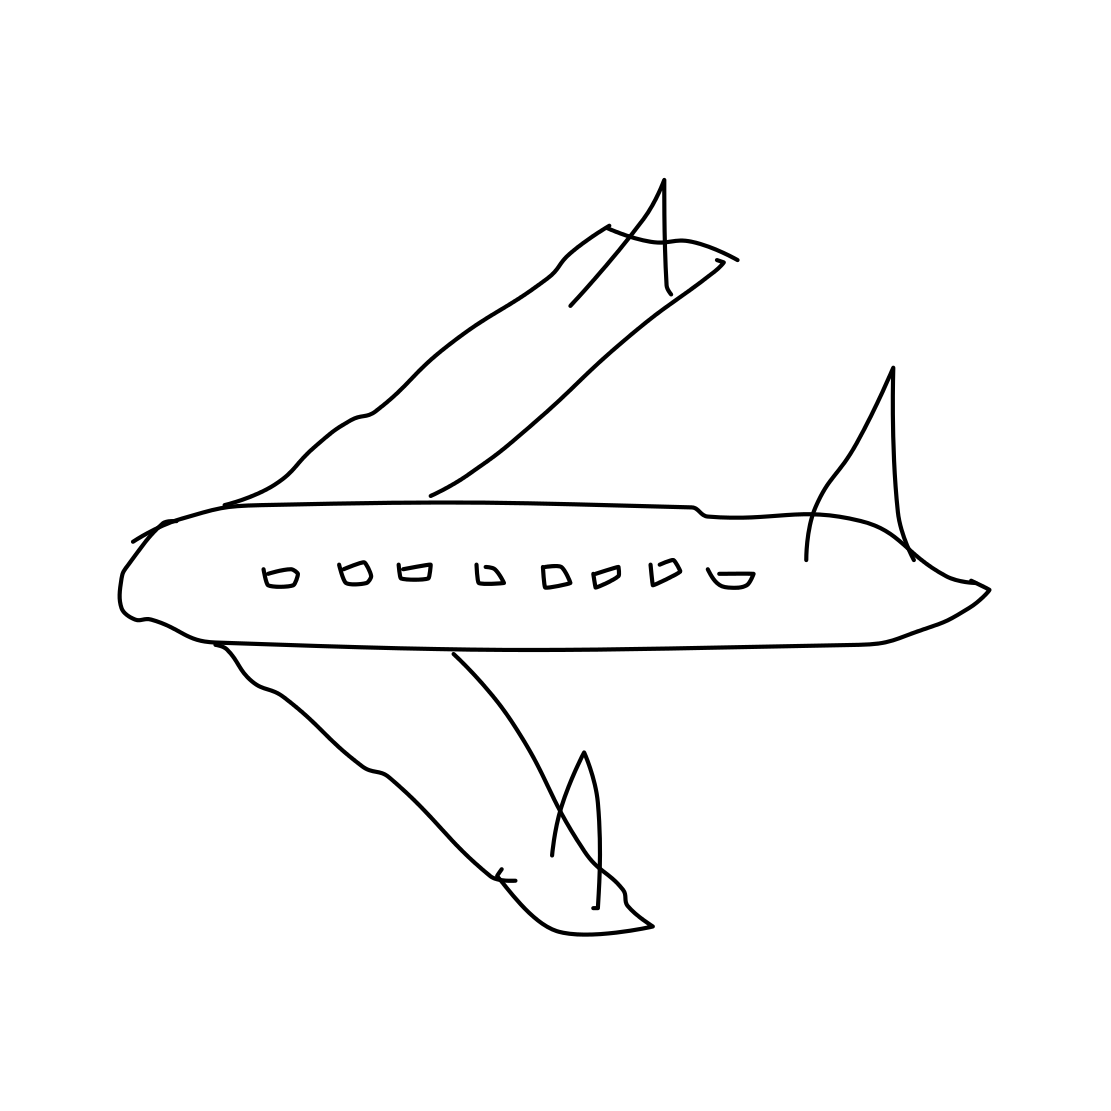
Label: airplane